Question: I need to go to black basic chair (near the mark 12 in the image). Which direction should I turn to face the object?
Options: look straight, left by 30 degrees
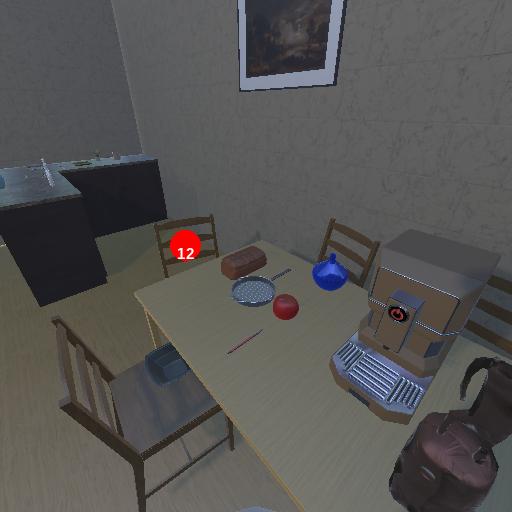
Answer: look straight